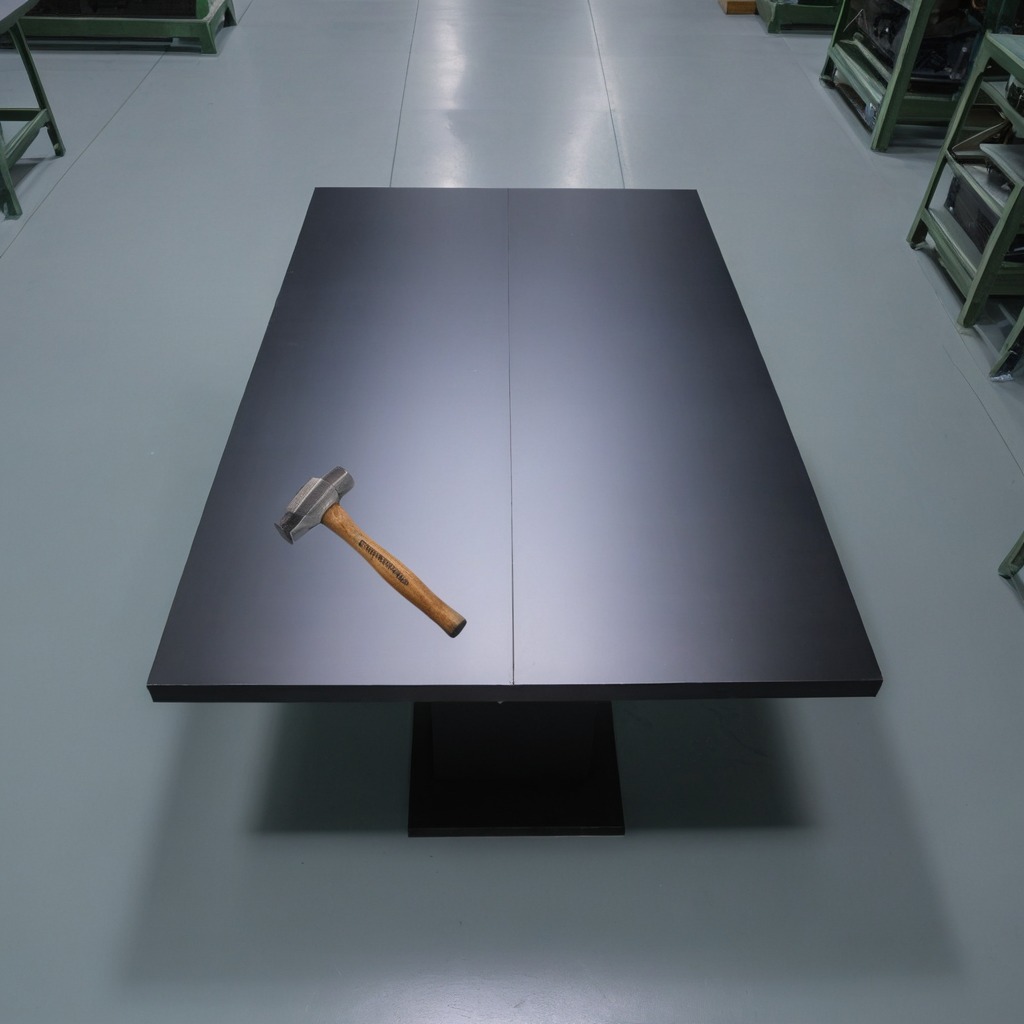
A hammer is lying on the tabletop.